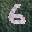
Label: 6